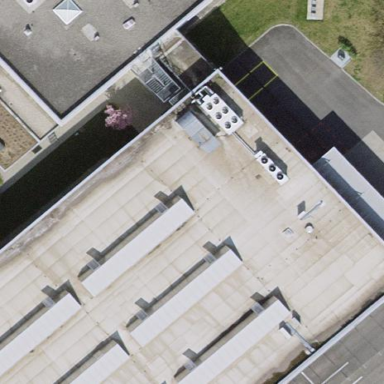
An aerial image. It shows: Warehouse building.